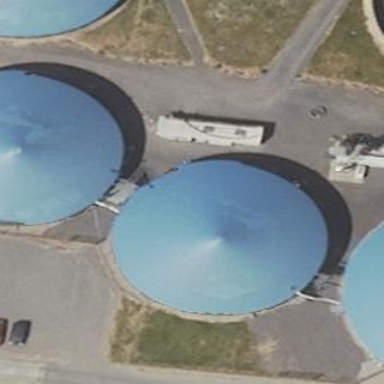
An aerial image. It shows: Digester building.